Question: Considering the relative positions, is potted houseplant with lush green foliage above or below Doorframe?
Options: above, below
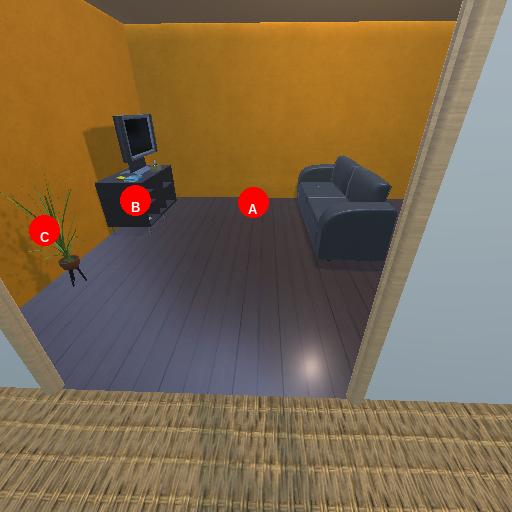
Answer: above